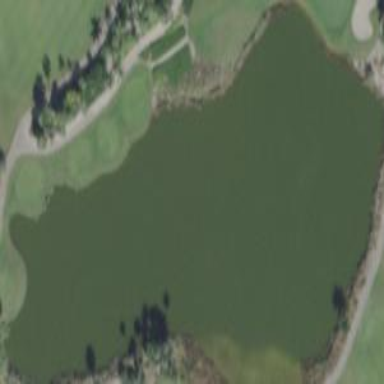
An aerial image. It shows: Water hazard on golf course.